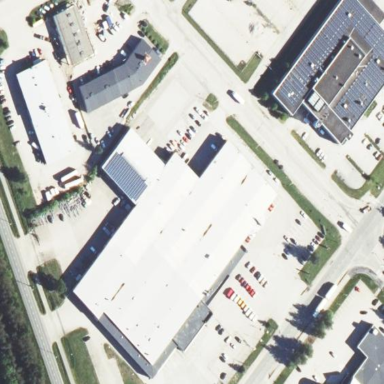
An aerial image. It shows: Commercial area.